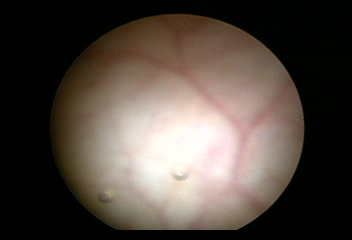
Modality: WLC
Class: Normal mucosa
Bladder cancer association: No